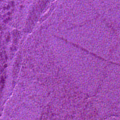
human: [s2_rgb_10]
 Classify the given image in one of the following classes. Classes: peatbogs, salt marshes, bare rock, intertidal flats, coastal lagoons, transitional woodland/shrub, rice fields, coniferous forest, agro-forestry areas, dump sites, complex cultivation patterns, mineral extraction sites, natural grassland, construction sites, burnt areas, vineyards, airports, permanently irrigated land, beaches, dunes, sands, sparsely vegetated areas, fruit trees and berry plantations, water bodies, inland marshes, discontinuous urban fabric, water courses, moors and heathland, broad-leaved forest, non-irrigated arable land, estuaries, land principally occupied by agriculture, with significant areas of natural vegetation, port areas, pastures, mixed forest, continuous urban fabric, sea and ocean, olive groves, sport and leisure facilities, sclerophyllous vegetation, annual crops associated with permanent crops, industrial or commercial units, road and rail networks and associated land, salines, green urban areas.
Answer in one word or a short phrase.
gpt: sea and ocean